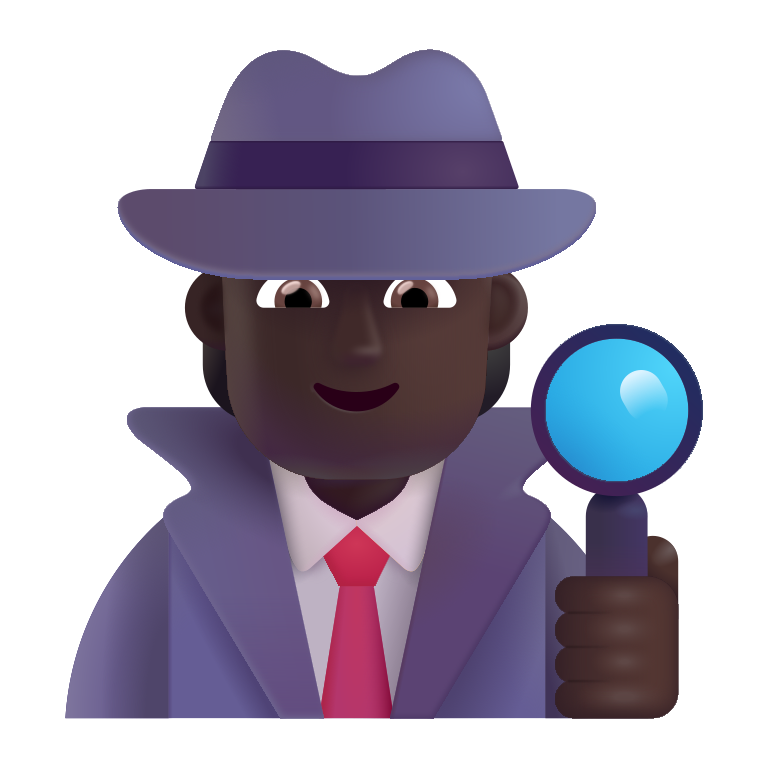
detective color dark